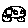
Label: car